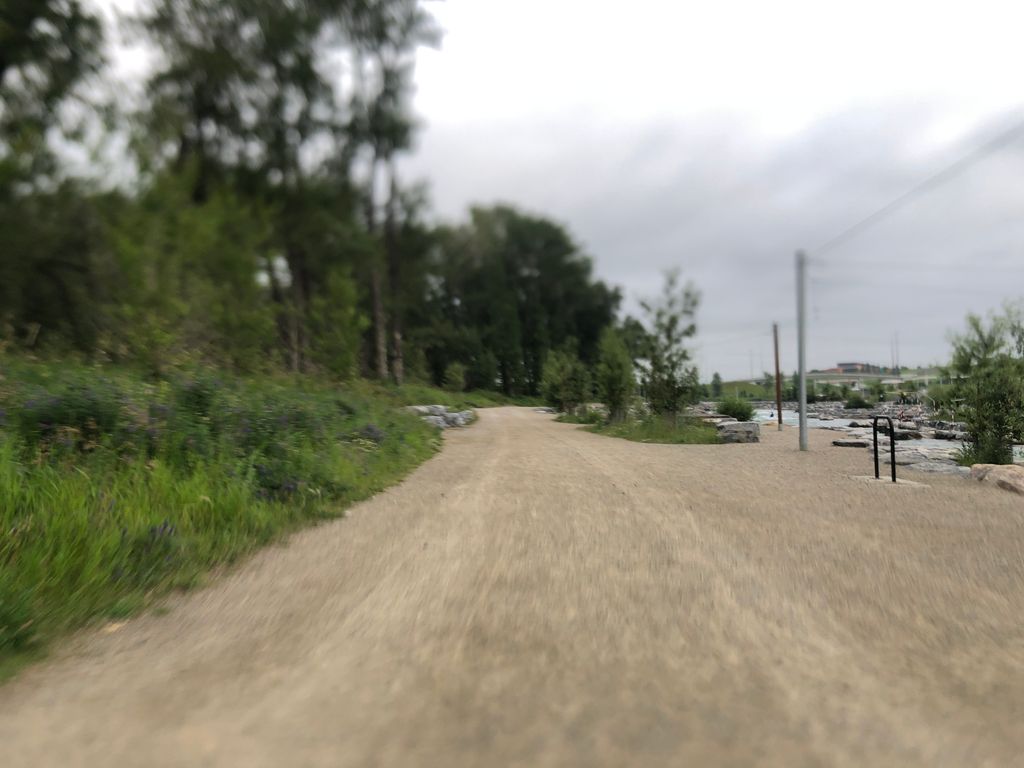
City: calgary